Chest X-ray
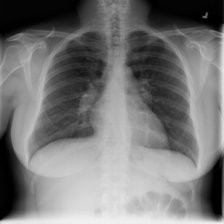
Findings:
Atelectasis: negative
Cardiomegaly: negative
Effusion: negative
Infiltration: negative
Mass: negative
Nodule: negative
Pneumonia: negative
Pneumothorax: negative
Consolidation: negative
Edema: negative
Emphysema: negative
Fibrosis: negative
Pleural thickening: negative
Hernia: negative